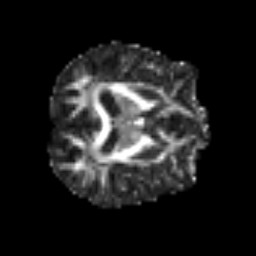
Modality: FA
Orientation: axial
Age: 63
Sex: male
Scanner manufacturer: siemens
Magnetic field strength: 3 T
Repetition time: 3.2 s
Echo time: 0.081 s